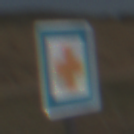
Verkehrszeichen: ErsteHilfe
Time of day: Midday
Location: Outdoor (RoadRail)
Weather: Clear
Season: Summer
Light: Natural